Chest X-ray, AP view. Patient: 52 years old, sex M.
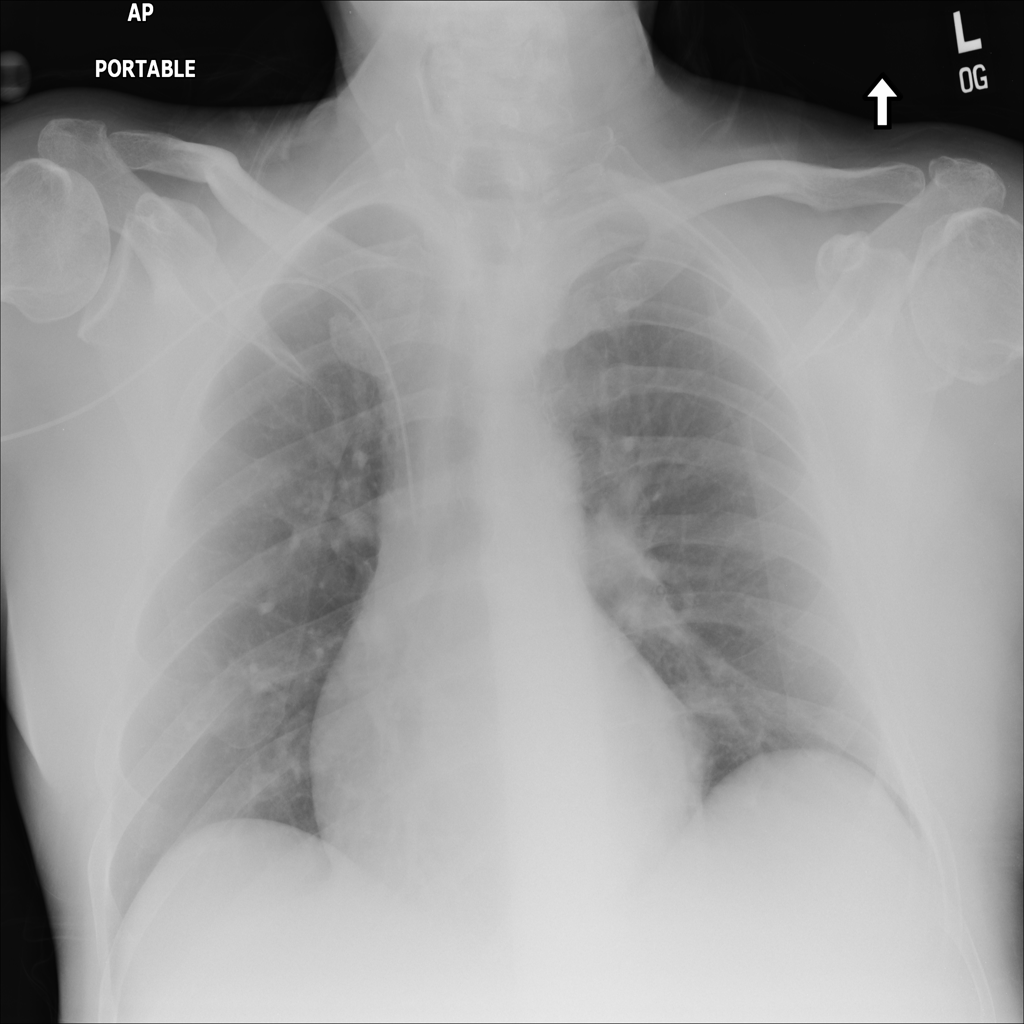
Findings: No Finding